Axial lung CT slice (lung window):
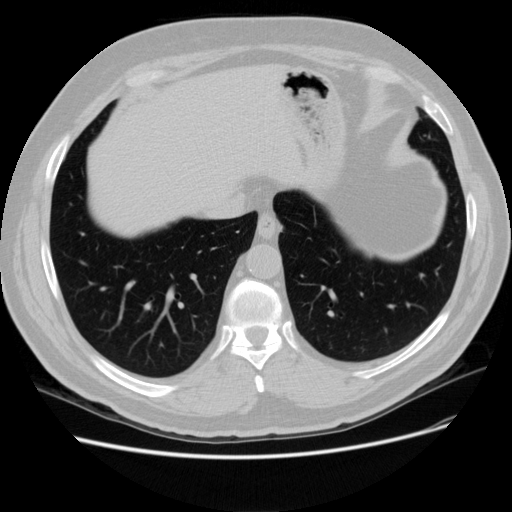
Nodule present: no